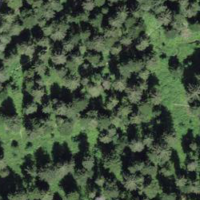
EUNIS habitat code: 43
Species observed at this site:
Equisetum sylvaticum